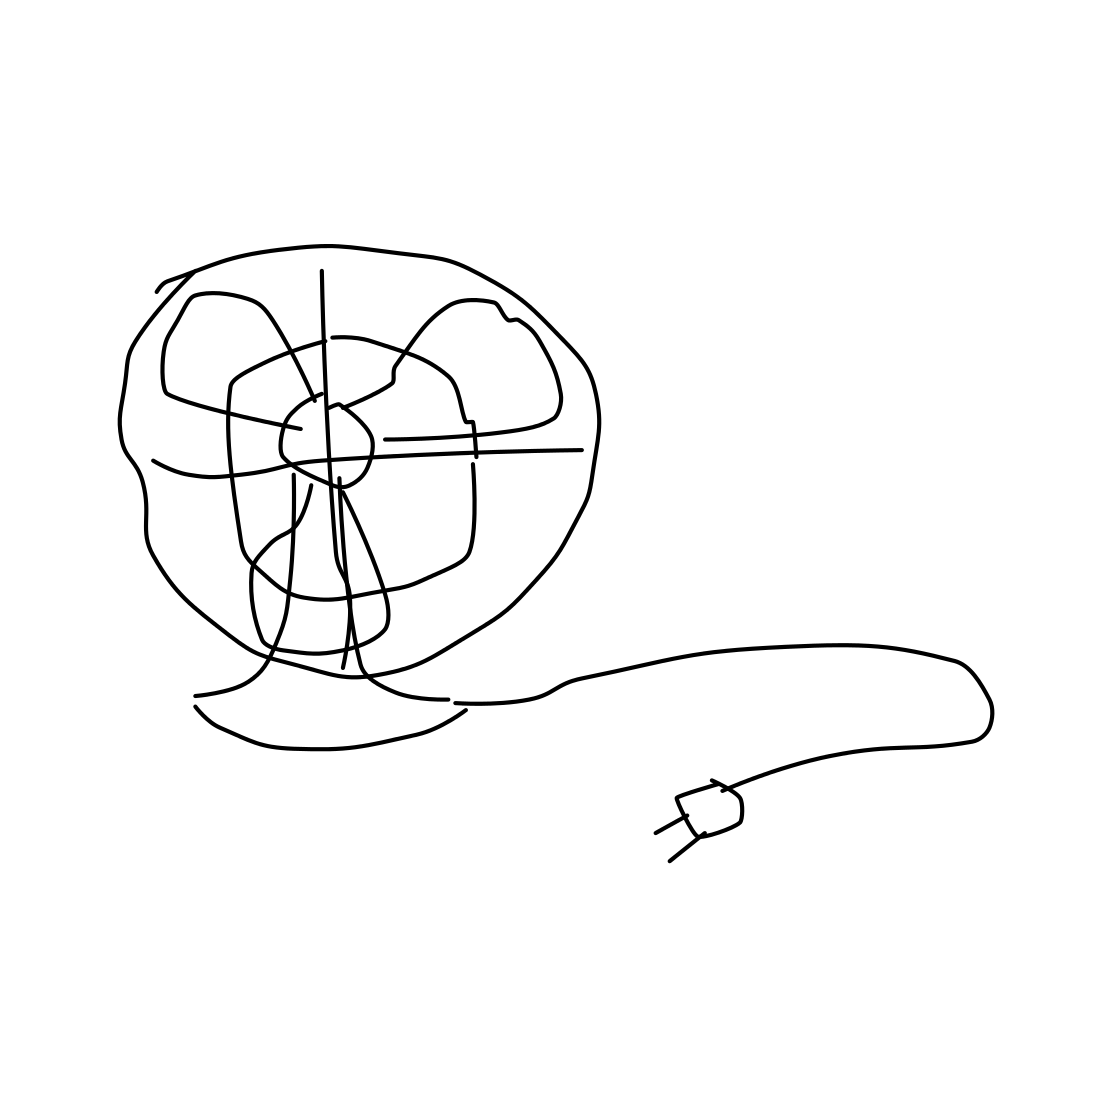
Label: fan